Aerial crown-view tile of a tropical tree (Barro Colorado Island, Panama), acquired 20250818:
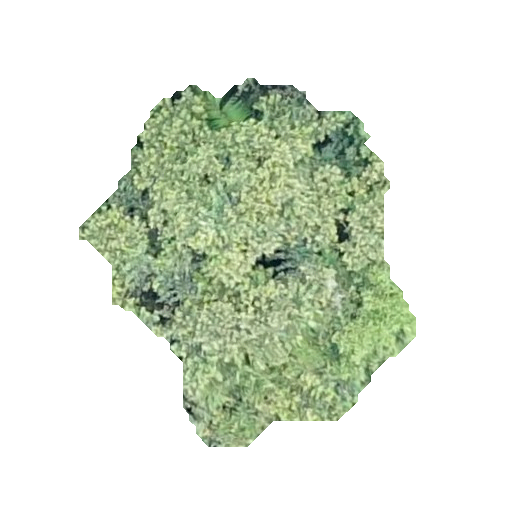
Species: Luehea seemannii
GBIF accepted scientific name: Luehea seemannii
Crown area: 115.776 m²